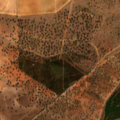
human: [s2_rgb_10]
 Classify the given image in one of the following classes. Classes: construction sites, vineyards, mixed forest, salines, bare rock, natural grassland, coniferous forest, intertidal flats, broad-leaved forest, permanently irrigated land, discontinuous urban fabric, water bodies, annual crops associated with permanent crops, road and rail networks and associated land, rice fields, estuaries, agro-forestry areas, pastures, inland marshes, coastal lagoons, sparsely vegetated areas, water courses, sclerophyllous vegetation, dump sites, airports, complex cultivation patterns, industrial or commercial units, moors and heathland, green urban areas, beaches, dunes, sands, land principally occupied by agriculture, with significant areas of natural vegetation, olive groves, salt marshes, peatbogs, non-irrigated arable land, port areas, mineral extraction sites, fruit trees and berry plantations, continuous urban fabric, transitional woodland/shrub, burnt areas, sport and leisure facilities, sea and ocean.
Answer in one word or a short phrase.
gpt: non-irrigated arable land, olive groves, agro-forestry areas, broad-leaved forest, coniferous forest, transitional woodland/shrub